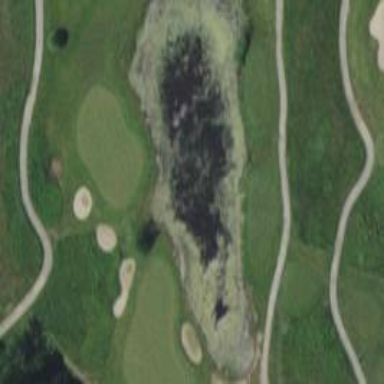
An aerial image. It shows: Water hazard in golf course. The hazard is natural water feature.